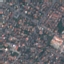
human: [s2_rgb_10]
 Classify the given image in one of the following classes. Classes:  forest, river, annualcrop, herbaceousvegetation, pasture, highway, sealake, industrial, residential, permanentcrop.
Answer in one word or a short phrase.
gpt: Residential